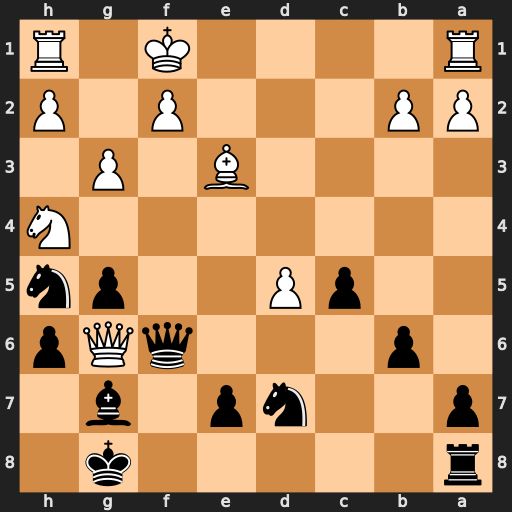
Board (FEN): r5k1/p2np1b1/1p3qQp/2pP2pn/7N/4B1P1/PP3P1P/R4K1R
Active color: b
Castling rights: -
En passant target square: -
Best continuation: Qxg6 Nxg6 Kf7 Nxe7 Kxe7